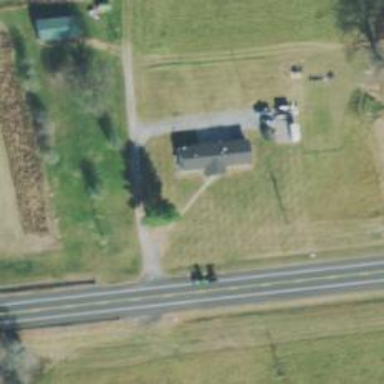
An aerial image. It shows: Driveway.